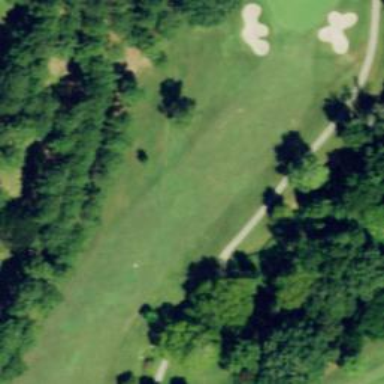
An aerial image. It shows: Golf hole.